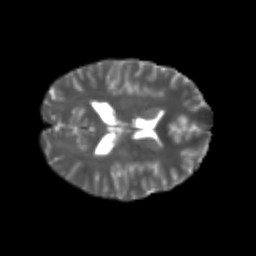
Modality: T2w
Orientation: axial
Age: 20
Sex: male
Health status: healthy
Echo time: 0.074 s